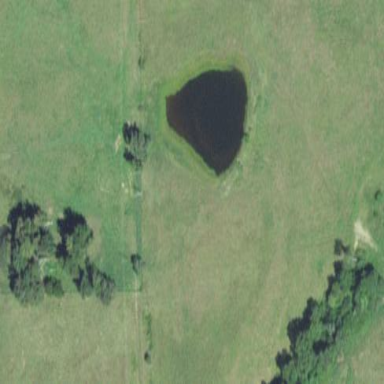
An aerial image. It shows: Pond surrounded by natural water.